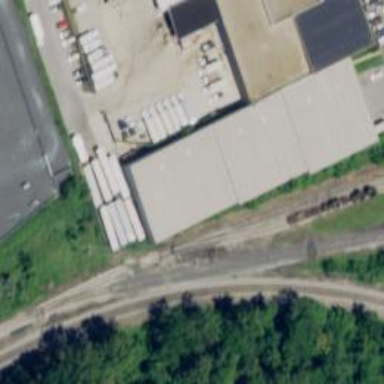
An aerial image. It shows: Railway siding with rails.